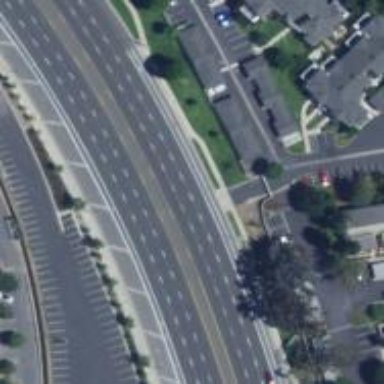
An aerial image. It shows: Trunk highway.